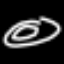
Label: donut